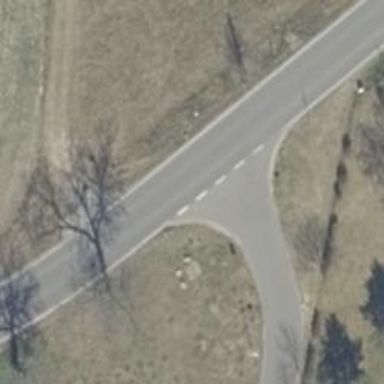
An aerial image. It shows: Road with "give way" sign.